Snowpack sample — Snodgrass Mountain, Crested Butte, Colorado (2/4/25, 12:06 PM MST)
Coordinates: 38.923, -106.968
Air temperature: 35 °F
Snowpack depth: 80 cm
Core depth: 80 cm
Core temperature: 32 °F
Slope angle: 14°, slope face: 78°
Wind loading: low
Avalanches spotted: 0
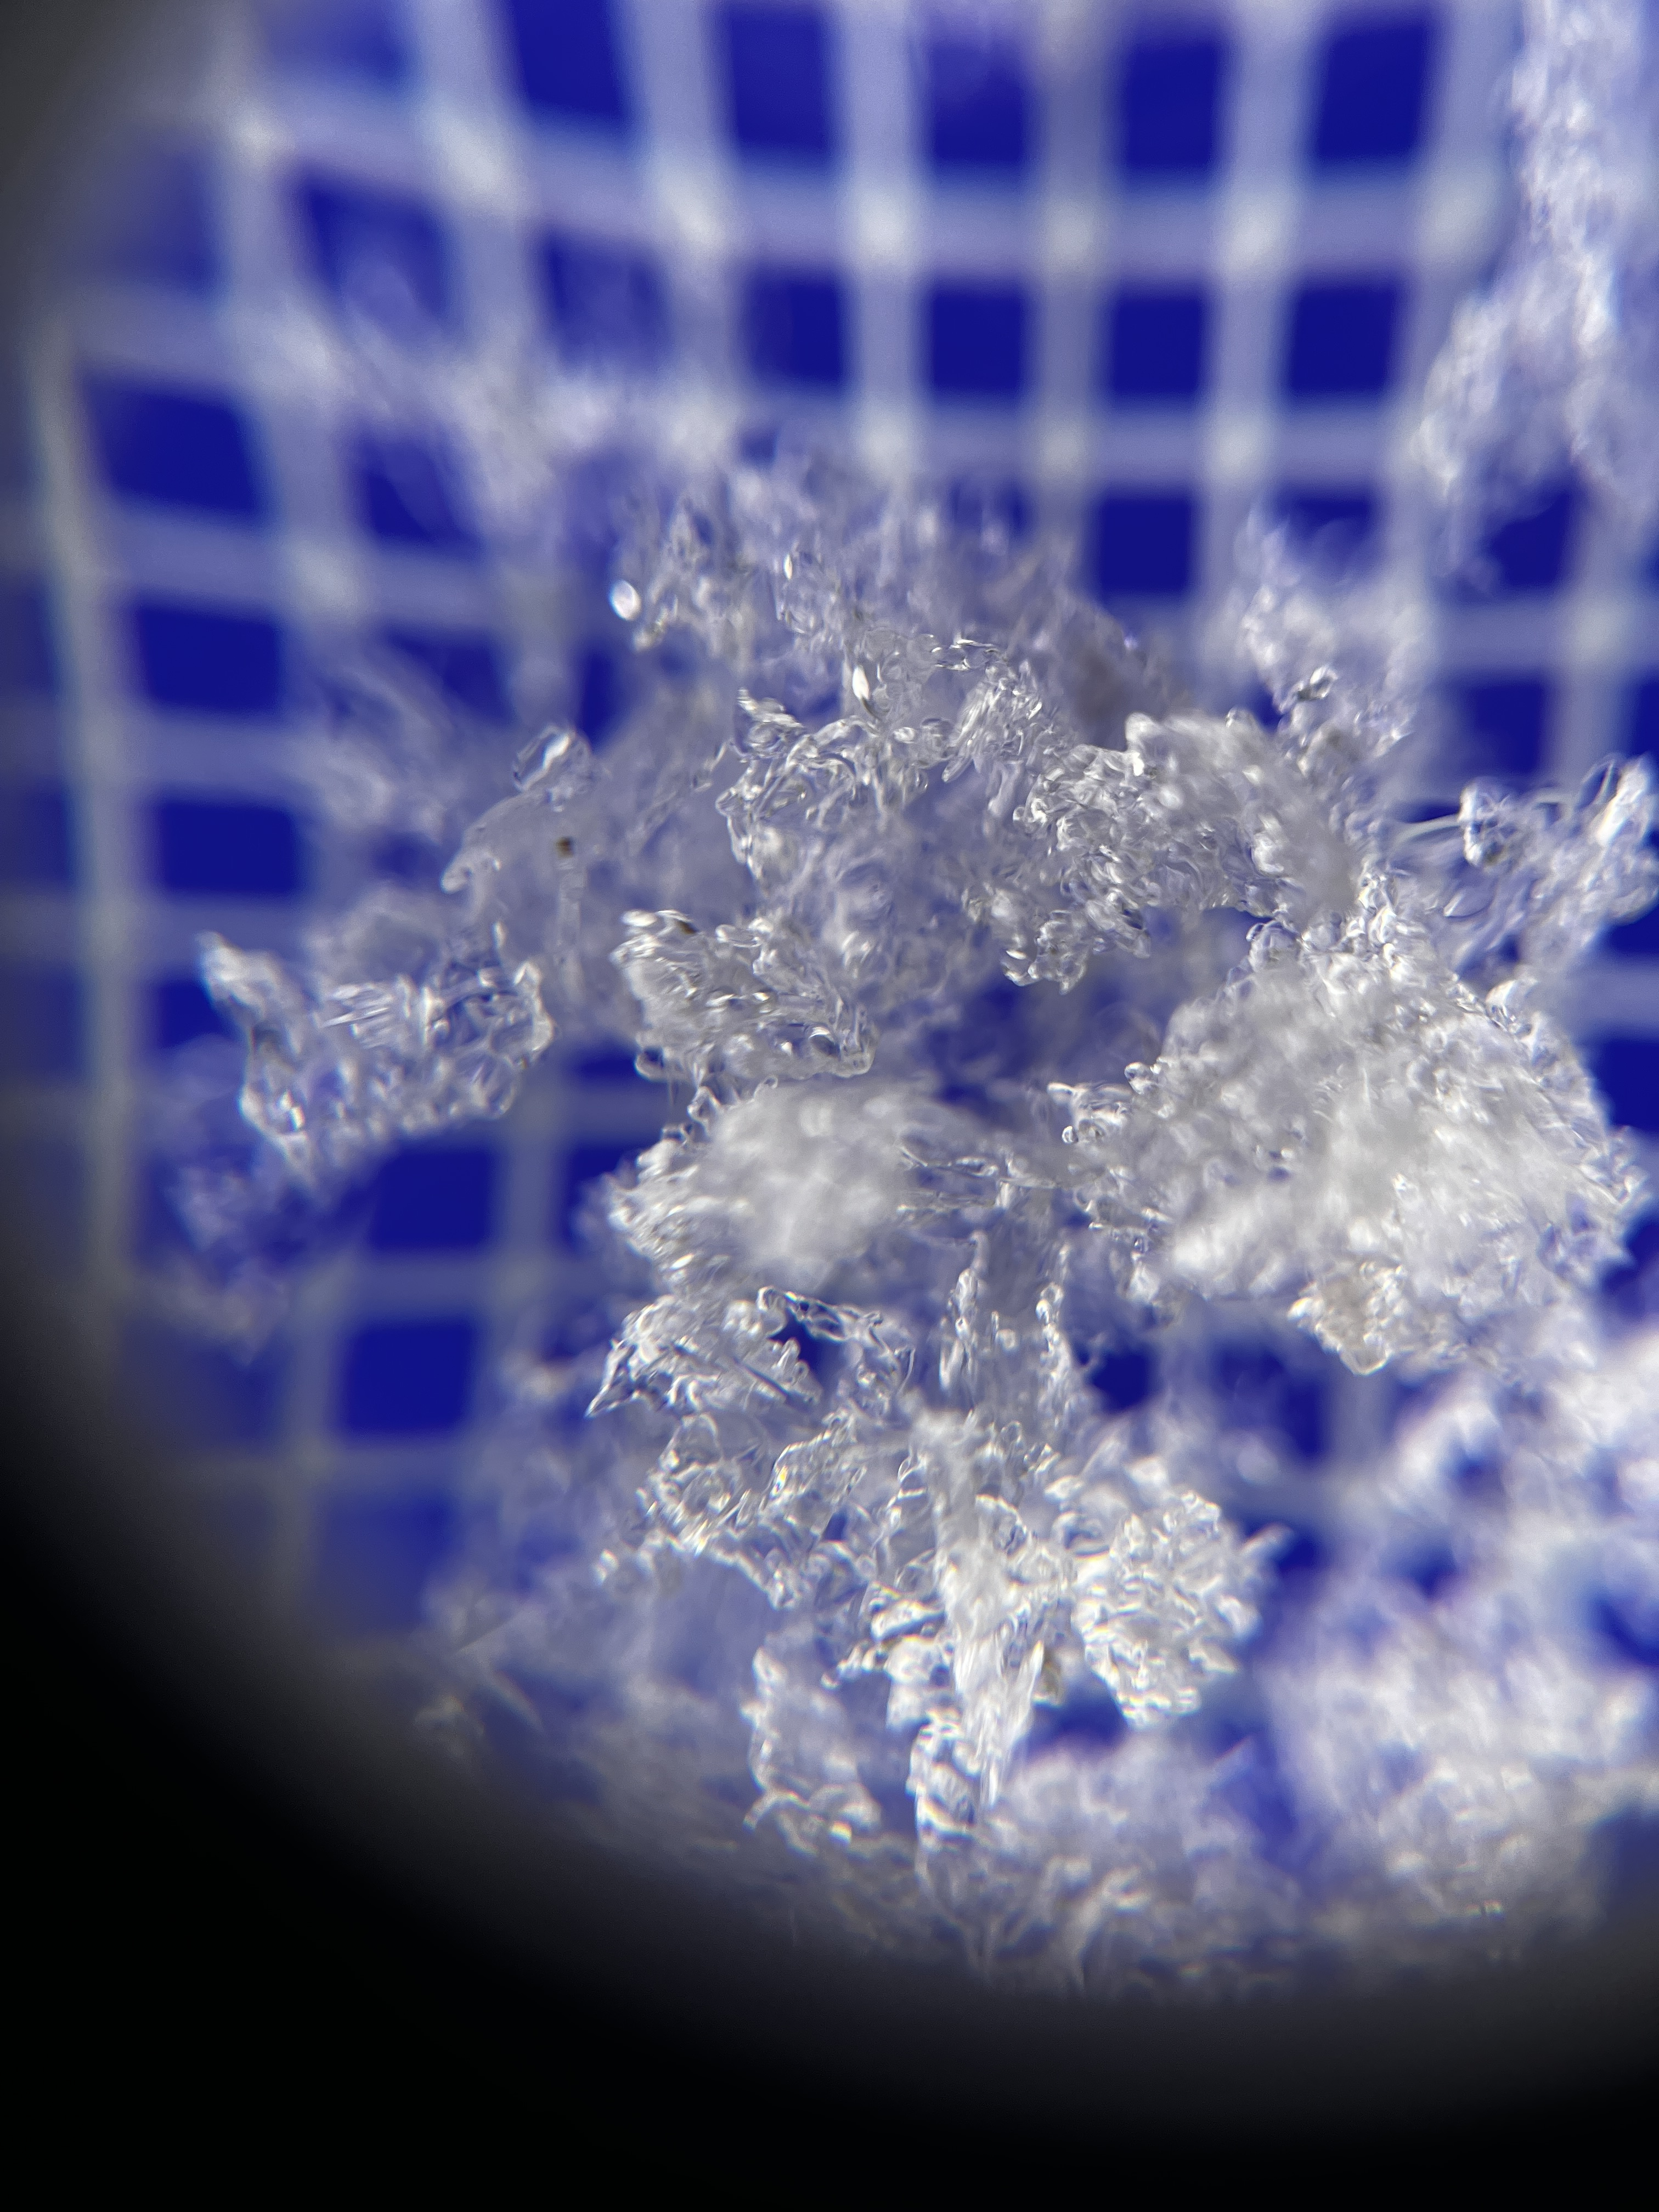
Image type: magnified_profile
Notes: No avalanches nearby, unusually warm weather for the last month reported by residents, Collected 25 yards from treeline